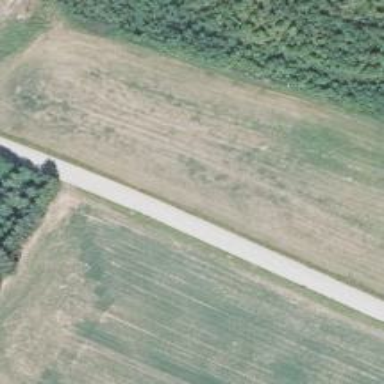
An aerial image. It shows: Tertiary road.